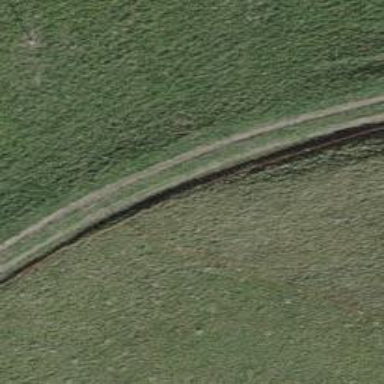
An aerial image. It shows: Track with grade 5 tracktype.